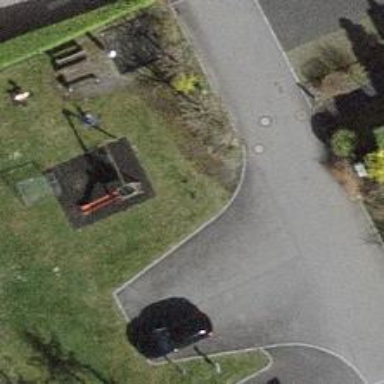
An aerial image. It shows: Playground area for leisure land.